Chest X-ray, PA view. Patient: 42 years old, sex F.
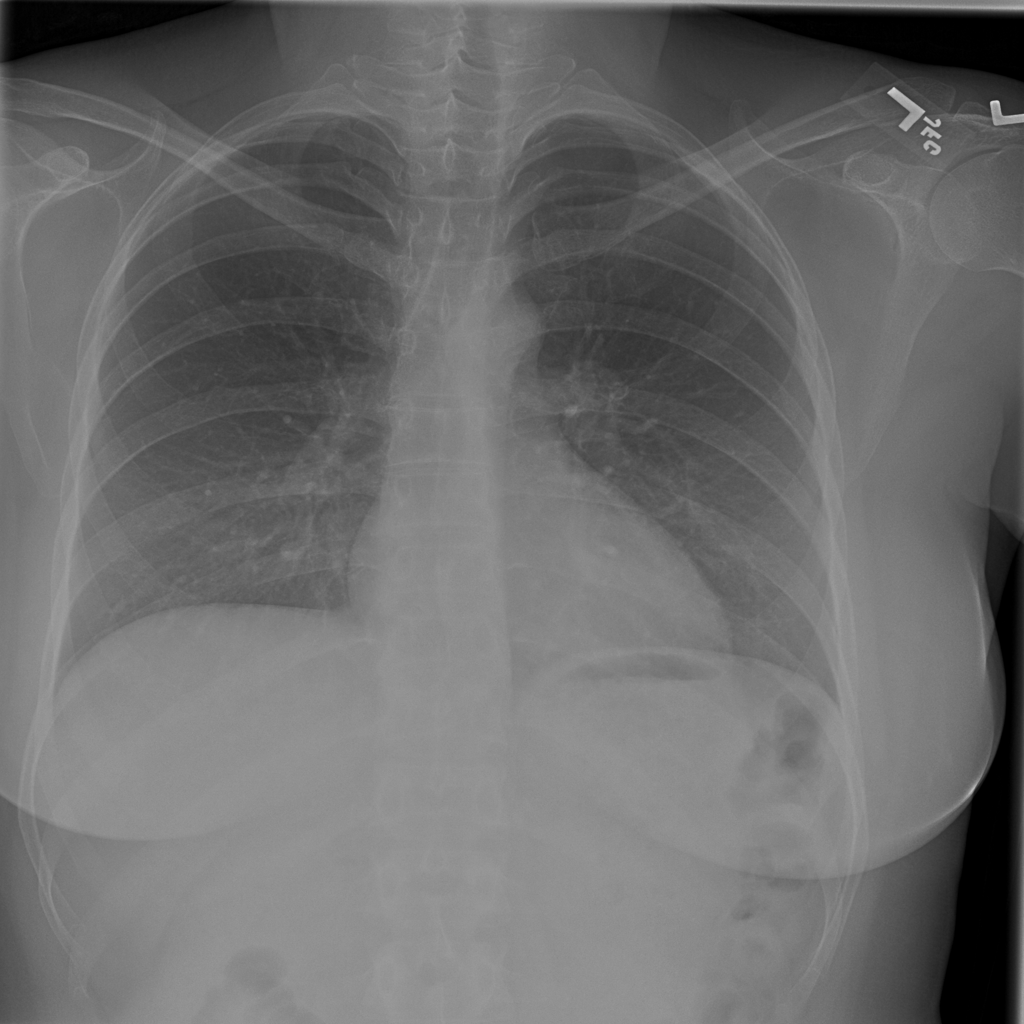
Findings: No Finding